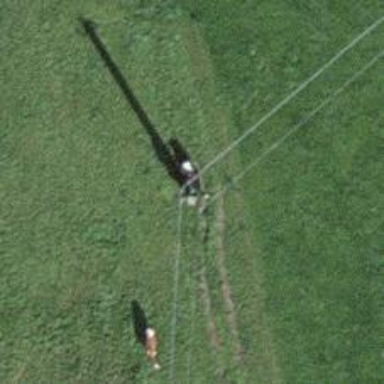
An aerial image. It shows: Minor power line.